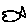
Label: fish